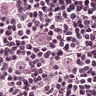
Metastatic tissue present: yes